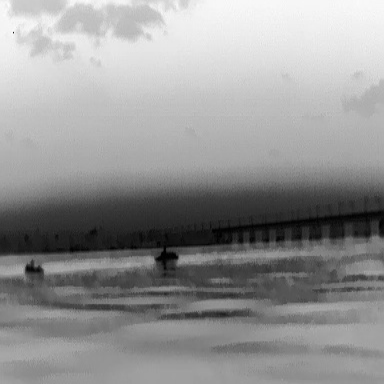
There is a canoe in the infrared image.